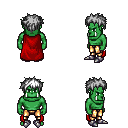
a pixel art fantasy rpg character, male body template, orc, green skin, red cape, gold greaves, white bedhead hairstyle, metal boots, four views (front, back, left, right), 2x2 character sprite sheet, small pixel art, hard edges, no anti-aliasing